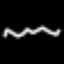
Label: squiggle